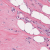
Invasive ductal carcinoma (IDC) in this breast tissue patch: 1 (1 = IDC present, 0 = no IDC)